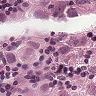
Metastatic tissue present: yes